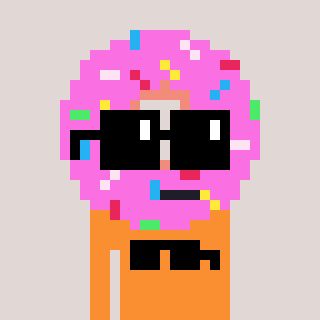
a pixel art character with square black sunglasses, a doughnut-shaped head and a orange-colored body on a warm background